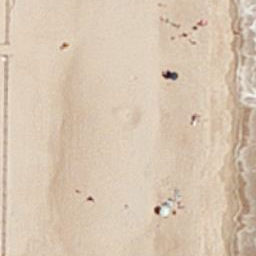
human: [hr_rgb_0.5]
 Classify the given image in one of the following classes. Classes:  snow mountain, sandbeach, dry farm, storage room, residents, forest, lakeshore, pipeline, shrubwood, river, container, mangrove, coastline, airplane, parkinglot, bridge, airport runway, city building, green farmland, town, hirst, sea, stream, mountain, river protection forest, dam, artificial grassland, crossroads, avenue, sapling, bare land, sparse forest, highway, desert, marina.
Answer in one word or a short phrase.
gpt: sandbeach